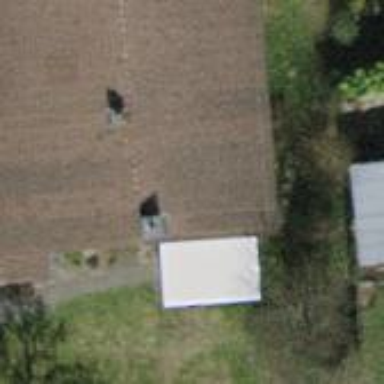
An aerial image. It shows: Building with tile roof.